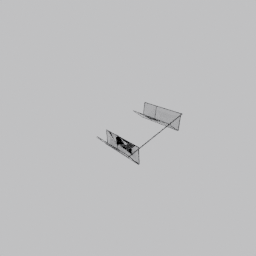
Label: architecture